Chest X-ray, AP view. Patient: 54 years old, sex M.
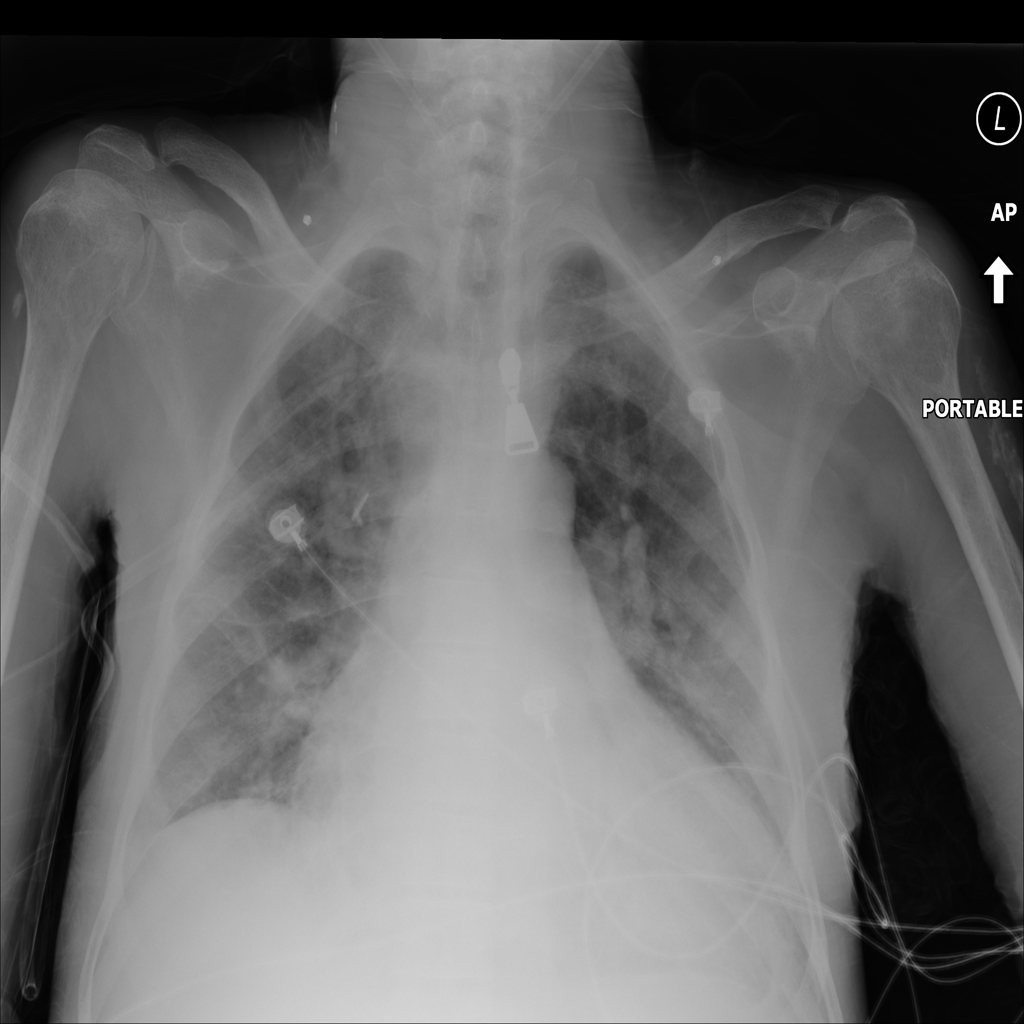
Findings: Infiltration